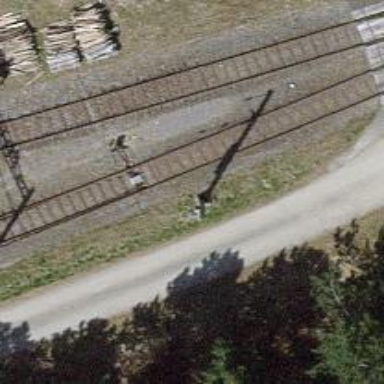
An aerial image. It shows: Single-track electrified railway yard with contact line electrification.